Question: I want to put a videoview and play button over this videoview programmaticaly
to do that I have created a framelayout in which I put both of them
here is the code :
'''
FrameLayout frm_video = new FrameLayout(this);
FrameLayout.LayoutParams params_frm_video = new FrameLayout.LayoutParams(
150,90);
params_frm_video.gravity = Gravity.CENTER;
frm_video.setLayoutParams(params_frm_video);
MediaMetadataRetriever retriever = new MediaMetadataRetriever();
retriever.setDataSource(f.getFile().getPath());
Bitmap b = retriever.getFrameAtTime();
BitmapDrawable b1 = new BitmapDrawable(
getResources(), b);
RelativeLayout.LayoutParams layoutParams =
new RelativeLayout.LayoutParams(50,50);
layoutParams.addRule(RelativeLayout.CENTER_IN_PARENT, RelativeLayout.TRUE);
LinearLayout.LayoutParams params = new LinearLayout.LayoutParams(
150,90);
params.gravity = Gravity.CENTER;
VideoView overview_video = new VideoView(this);
overview_video.setBackground(b1);
frm_video.addView(overview_video);
ImageButton play_btn = new ImageButton(this);
play_btn.setBackgroundResource(R.drawable.btn_play);
play_btn.setOnClickListener(new OnClickListener() {
@Override
public void onClick(View v) {
seeItem(liste.get(v.getId()-1300));
}
});
LinearLayout.LayoutParams params_play_btn = new LinearLayout.LayoutParams(
50,50);
params_play_btn.gravity = Gravity.CENTER;
play_btn.setLayoutParams(params_play_btn);
frm_video.addView(play_btn);
play_btn.setId(1300+i);
item_layout.addView(frm_video,params_frm_video);
'''
and I want the play button to be in the center of the framelayout and videoview
but I canno't do that
and I managed to do that with xml but programmaticaly the play button is in the left top corner of the framelayout
here is a capture of this code :

how can I fix this issue
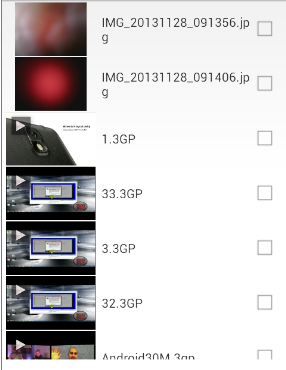
Answer: I just find the solution,
I have to use :
'''
FrameLayout.LayoutParams params_play_btn = new FrameLayout.LayoutParams(
50,50);
'''
as layoutparams because I am using FrameLayout
instead of
'''
LinearLayout.LayoutParams
'''
I hope it helps